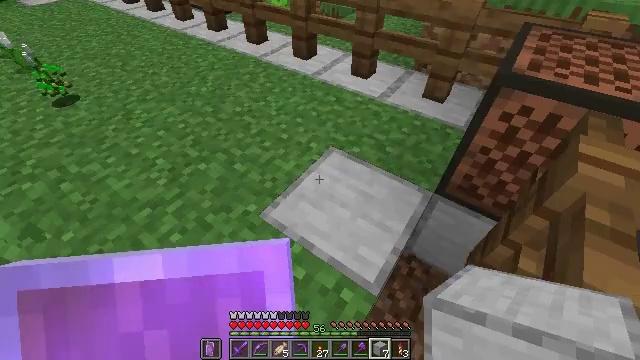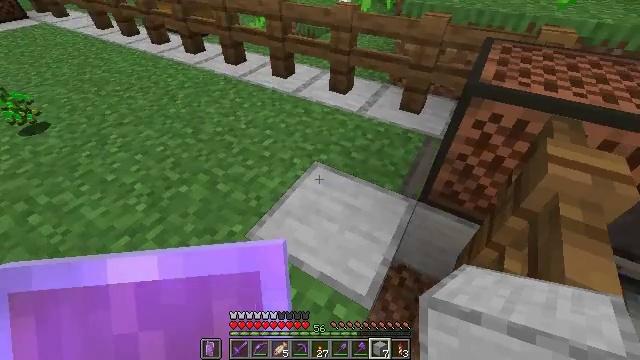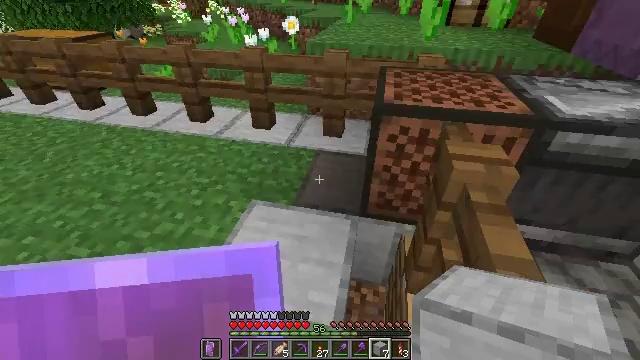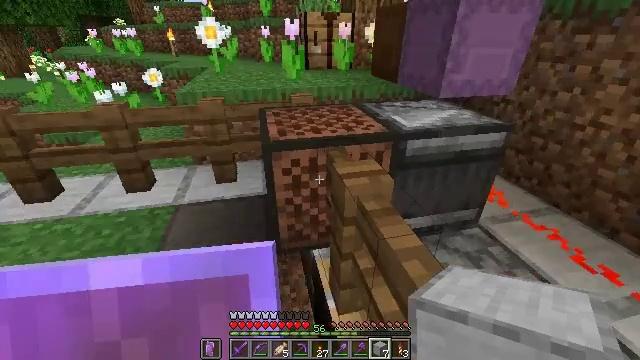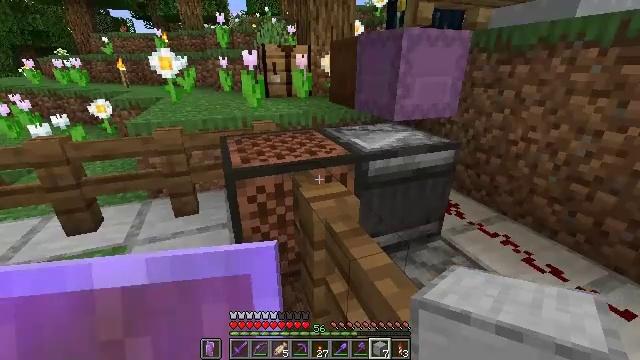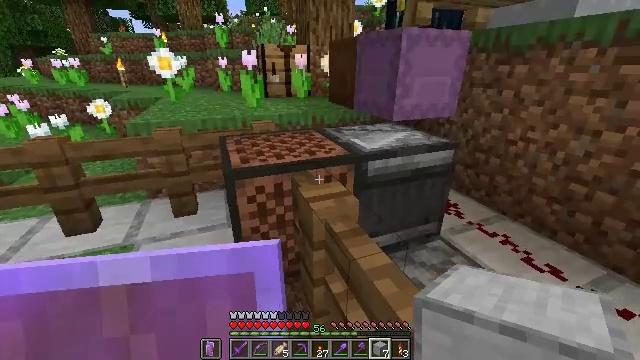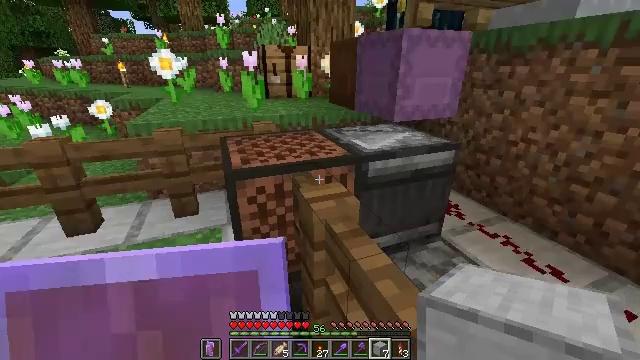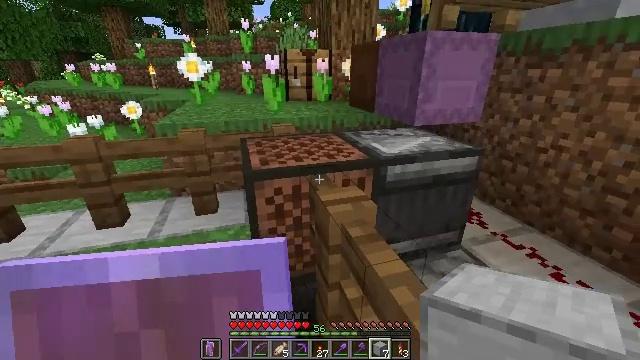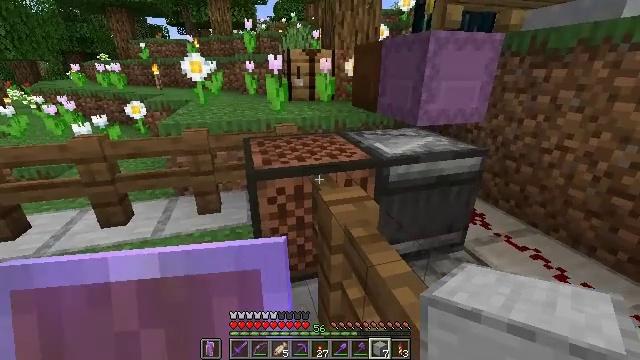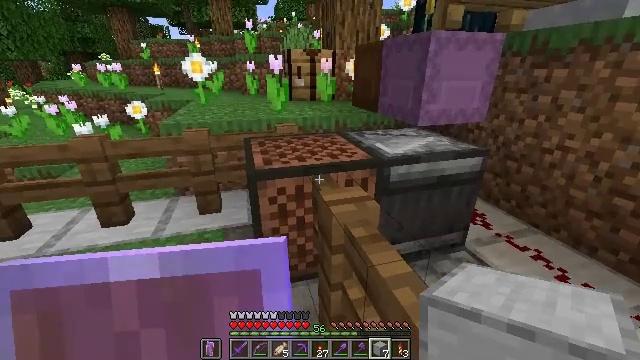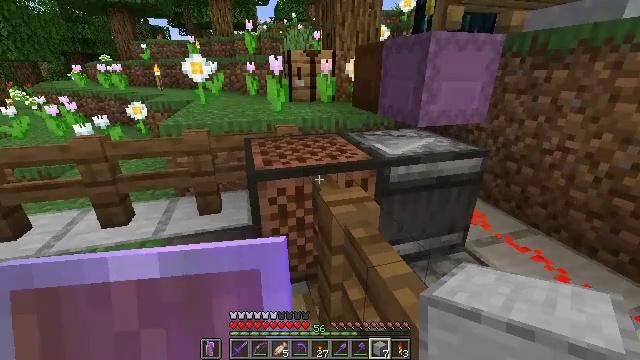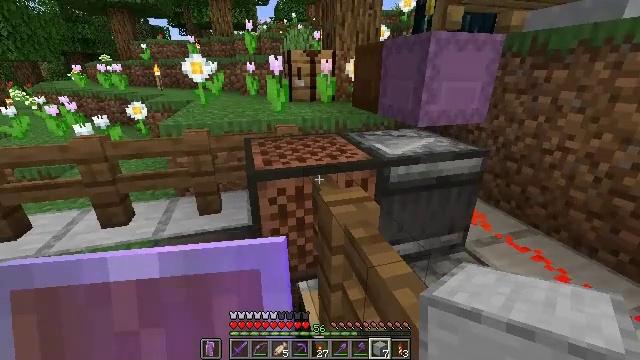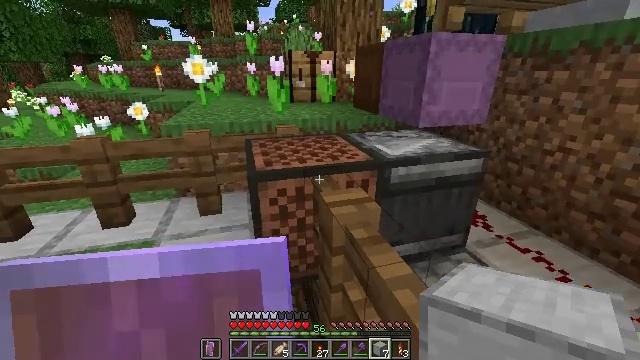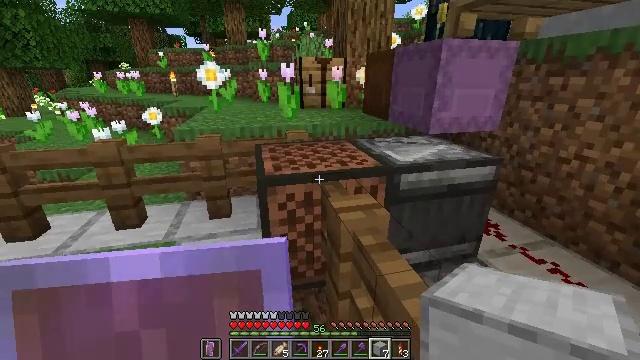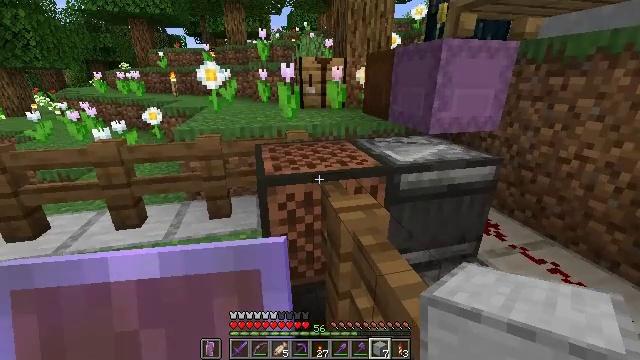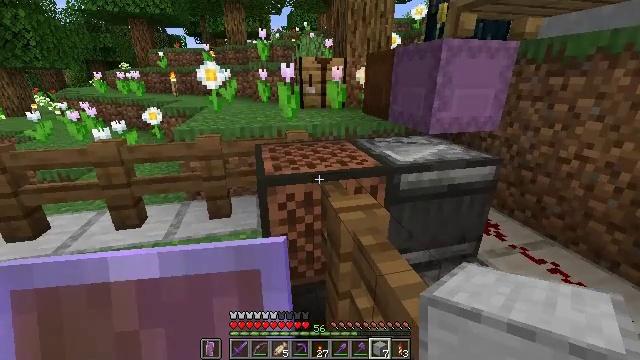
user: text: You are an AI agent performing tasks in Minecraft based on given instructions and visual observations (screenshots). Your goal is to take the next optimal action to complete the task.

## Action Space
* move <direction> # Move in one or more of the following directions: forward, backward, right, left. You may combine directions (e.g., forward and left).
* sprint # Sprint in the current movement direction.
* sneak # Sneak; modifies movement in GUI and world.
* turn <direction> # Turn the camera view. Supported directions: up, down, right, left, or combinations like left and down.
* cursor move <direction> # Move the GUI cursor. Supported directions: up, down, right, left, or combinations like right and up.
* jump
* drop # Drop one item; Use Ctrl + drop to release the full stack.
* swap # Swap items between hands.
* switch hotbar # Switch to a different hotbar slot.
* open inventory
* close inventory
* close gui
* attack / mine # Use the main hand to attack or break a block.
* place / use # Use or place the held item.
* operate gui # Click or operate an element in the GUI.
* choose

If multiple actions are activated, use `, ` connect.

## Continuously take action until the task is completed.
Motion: motion action
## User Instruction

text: Gather redstone wire from the ground.
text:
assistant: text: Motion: turn right and up
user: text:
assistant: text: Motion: turn right and up
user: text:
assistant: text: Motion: turn right and up
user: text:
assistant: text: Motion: turn right and up
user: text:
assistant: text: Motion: no_op
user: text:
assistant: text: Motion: no_op
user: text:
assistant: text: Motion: turn left
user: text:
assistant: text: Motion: no_op
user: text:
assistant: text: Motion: no_op
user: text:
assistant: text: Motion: no_op
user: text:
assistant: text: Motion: no_op
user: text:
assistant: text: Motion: no_op
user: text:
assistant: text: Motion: turn left and up
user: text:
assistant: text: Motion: no_op
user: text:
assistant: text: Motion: no_op
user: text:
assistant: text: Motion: no_op
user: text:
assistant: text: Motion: turn left, use / place
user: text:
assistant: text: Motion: use / place
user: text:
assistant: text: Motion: use / place
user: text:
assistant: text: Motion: no_op
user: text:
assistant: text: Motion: no_op
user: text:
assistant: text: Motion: no_op
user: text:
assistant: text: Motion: no_op
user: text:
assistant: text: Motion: no_op
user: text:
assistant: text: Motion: no_op
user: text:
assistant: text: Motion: no_op
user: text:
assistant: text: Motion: turn left
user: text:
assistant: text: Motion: turn left
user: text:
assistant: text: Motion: no_op
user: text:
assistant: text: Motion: no_op